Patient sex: M
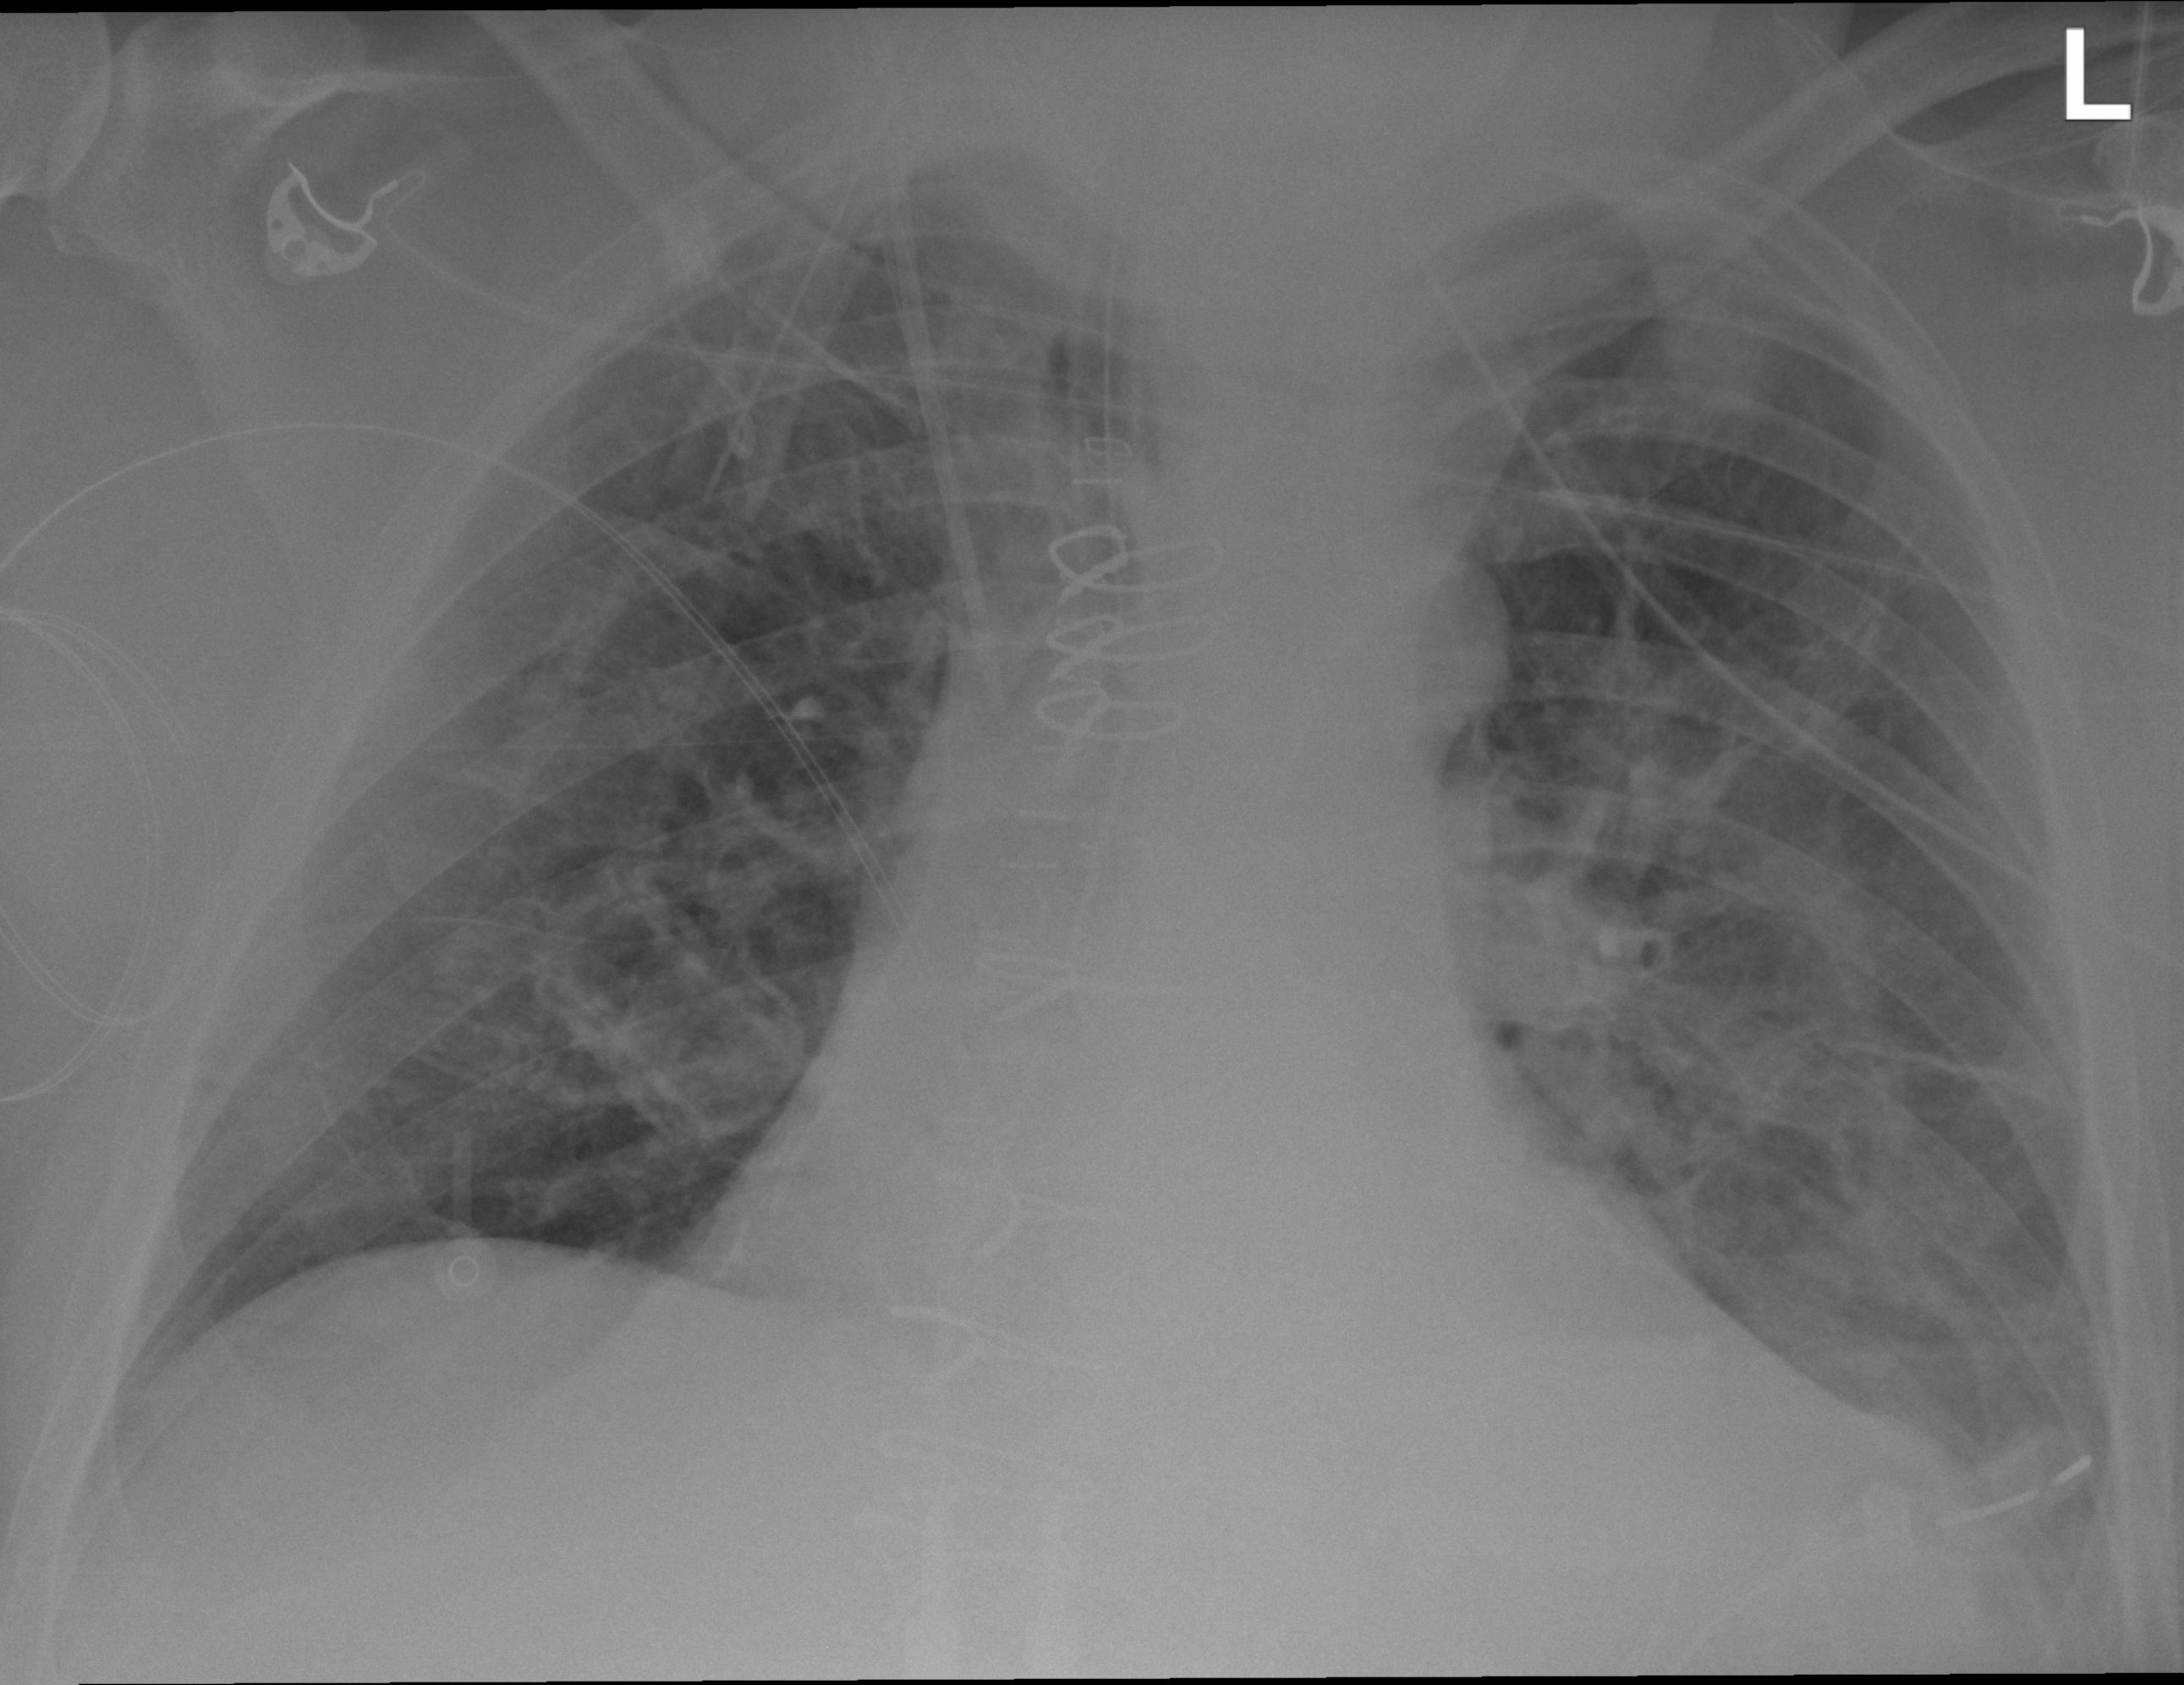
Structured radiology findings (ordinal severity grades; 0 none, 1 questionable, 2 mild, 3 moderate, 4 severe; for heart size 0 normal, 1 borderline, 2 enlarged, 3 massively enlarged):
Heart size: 2
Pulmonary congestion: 0
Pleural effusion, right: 0
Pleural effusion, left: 0
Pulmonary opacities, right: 0
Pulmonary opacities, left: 0
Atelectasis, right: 0
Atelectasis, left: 2